Question: Using the concept <URL>, I'm trying, for the first time, to place my JavaScript in a separate file from the HTML. But, no matter what I do, I get an error that the file wasn't found.
This is the actual error in the google chrome console (ctrl-shift-j):
'''
GET http://localhost:14385/Home/TestPage.js 404 (Not Found)
'''
I started with a new MVC 4 app. I created a new test page:
'''
<%@ Page Language="C#" Inherits="System.Web.Mvc.ViewPage" %>
<!DOCTYPE html>
<html>
<head runat="server">
<meta name="viewport" content="width=device-width" />
<script src="TestPage.js"></script>
<title></title>
</head>
<body>
<div>
<input id="foo" value="snuh" />
</div>
</body>
</html>
'''
And I created a new TestPage.js in the same folder:
'''
$(document).ready(function() {
function dosomething() {
alert('snuh');
}
document.getElementById('foo').onclick = dosomething;
});
'''
I've tried the tips posted <URL>, but I always get an error that the JavaScript file isn't found. Any idea what's wrong with this simple test?
Note: The TestPage actually displays, with the input box showing.
This is the layout in solution explorer:

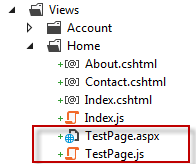
Answer: Make sure you reference your javascript from the correct location using server side helpers:
'''
<script src="<%= Url.Content("~/TestPage.js") %>"></script>
'''
This will properly reference the javascript file no matter from which location you have rendered this view. It assumes obviously that you have placed your javascript file in the root of your application. The The convention is to use the Scripts folder for this:
'''
<script src="<%= Url.Content("~/Scripts/TestPage.js") %>"></script>
'''
---
UPDATE:
Now that you have shown your project structure you seem to have placed the 'TestPage.js' file inside the '~/Views' folder. This won't work. This folder is not accessible from the client side. It is explicitly forbidden and not served by IIS. You should never place any static files inside. Move your javascript folder to the '~/Scripts' folder.
Also you seem to be using jQuery inside your 'TestPage.js' file but you never referenced it so your script won't work. If you want to use jQuery make sure that you have added it as well:
'''
<script src="<%= Url.Content("~/Scripts/jquery-1.8.2.js") %>"></script>
<script src="<%= Url.Content("~/Scripts/TestPage.js") %>"></script>
'''
or if you don't want to use jQuery fix your script so that it doesn't depend on it:
'''
function dosomething() {
alert('snuh');
}
window.onload = function() {
document.getElementById('foo').onclick = dosomething;
};
'''
or if you place your scripts at the end of your DOM you don't even need to wrap them in a document ready handler because at this stage the DOM will be ready and you can manipulate it:
'''
<%@ Page Language="C#" Inherits="System.Web.Mvc.ViewPage" %>
<!DOCTYPE html>
<html>
<head runat="server">
<meta name="viewport" content="width=device-width" />
<title></title>
</head>
<body>
<div>
<input id="foo" value="snuh" />
</div>
<script src="<%= Url.Content("~/Scripts/TestPage.js") %>"></script>
</body>
</html>
'''
and then inside your script:
'''
function dosomething() {
alert('snuh');
}
document.getElementById('foo').onclick = dosomething;
'''